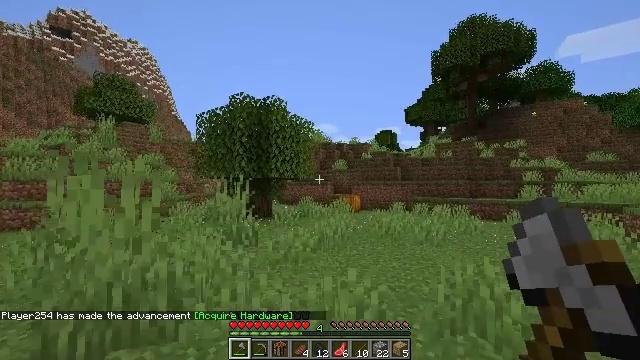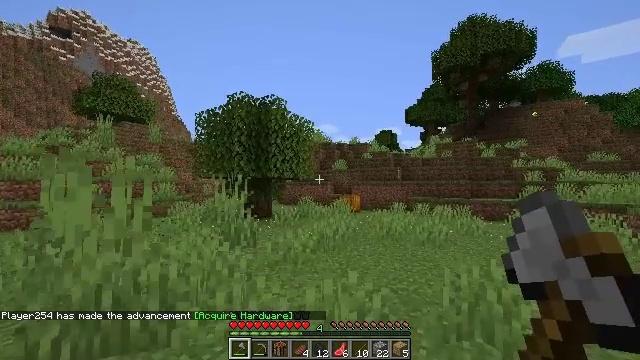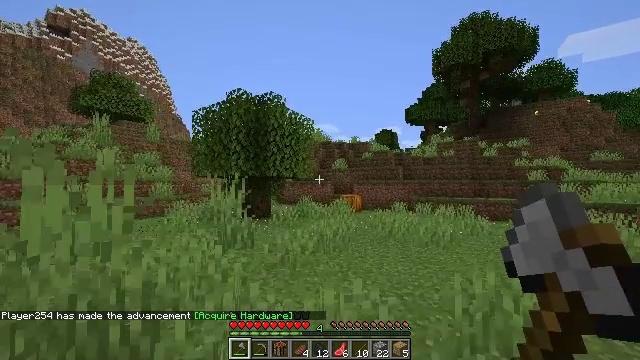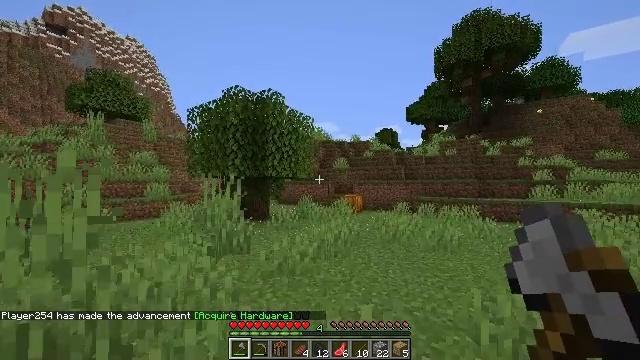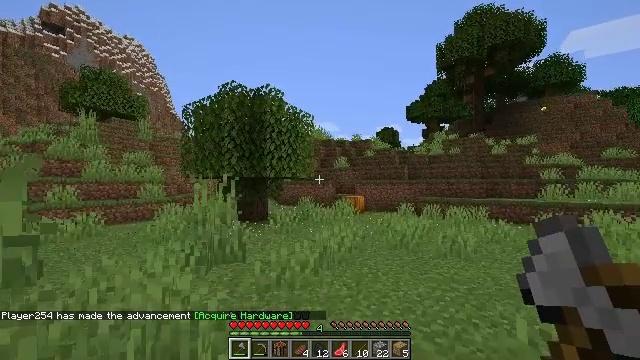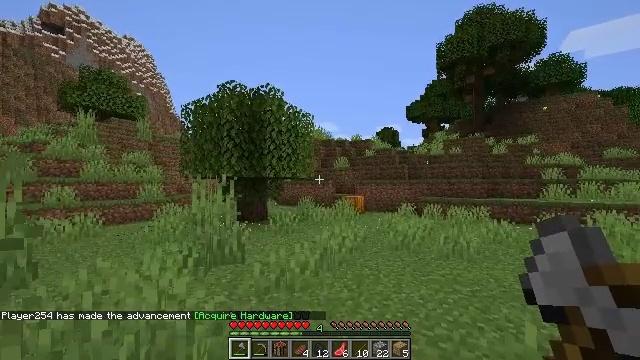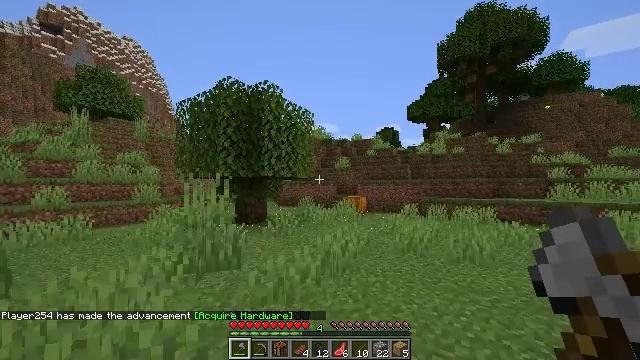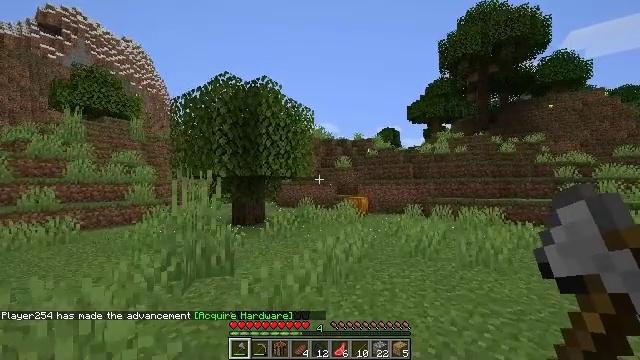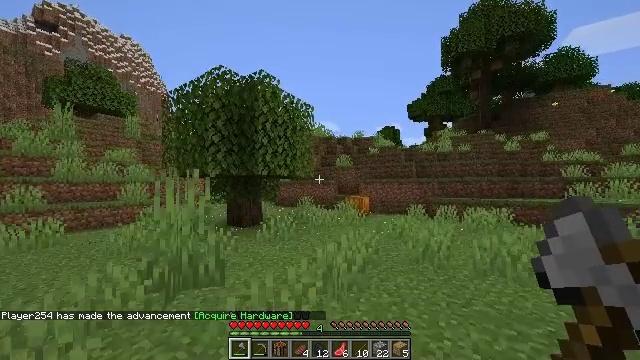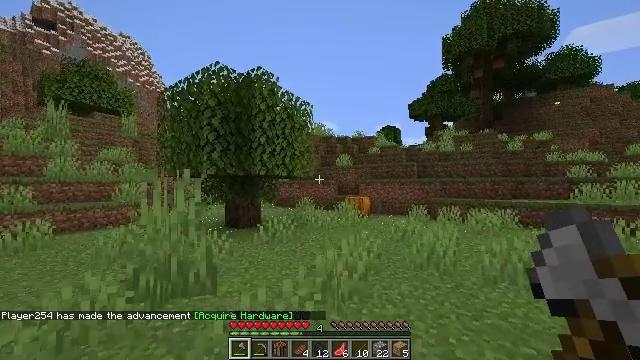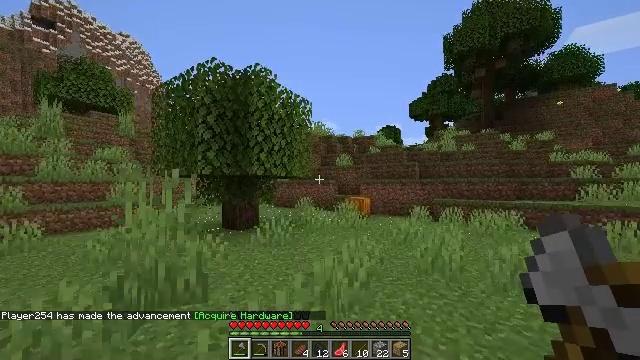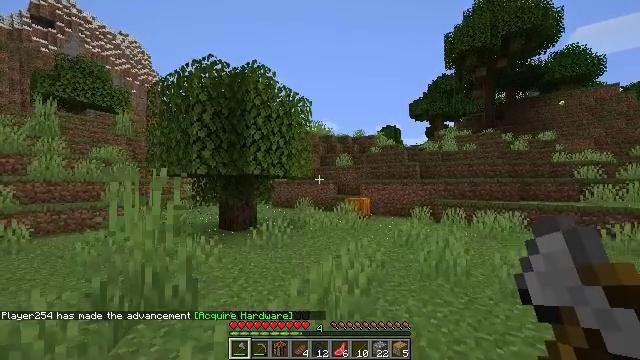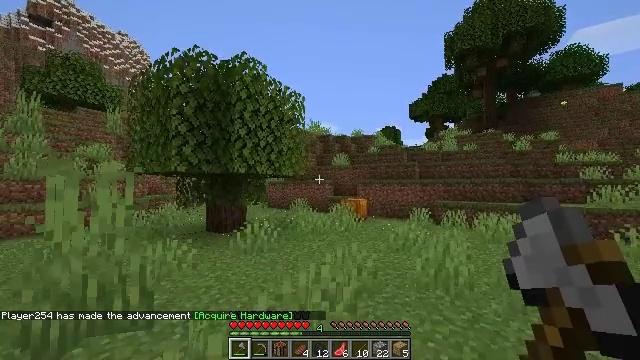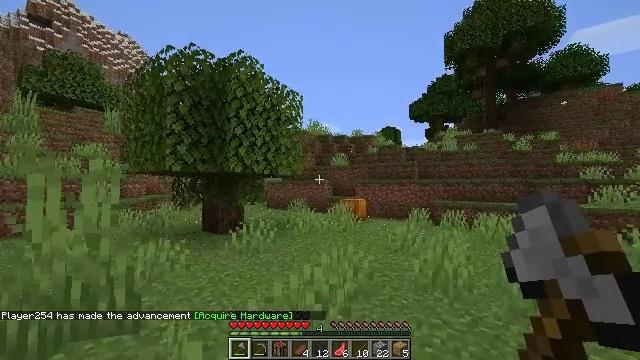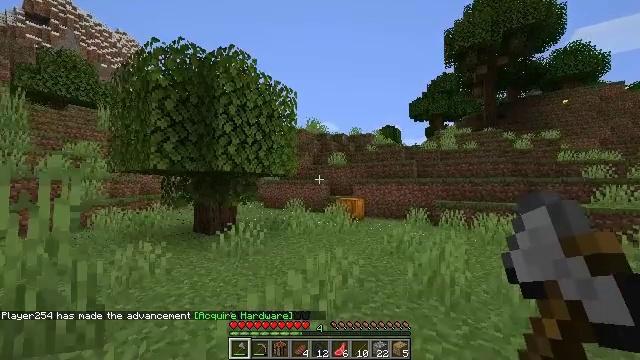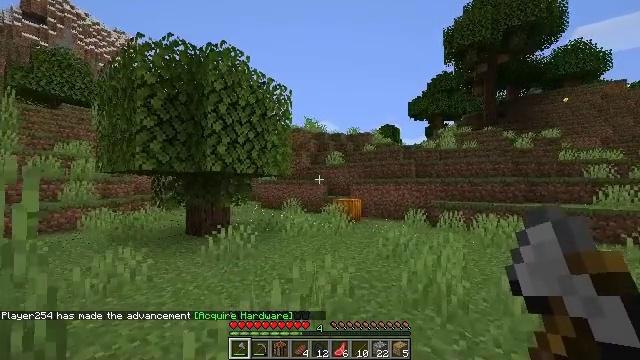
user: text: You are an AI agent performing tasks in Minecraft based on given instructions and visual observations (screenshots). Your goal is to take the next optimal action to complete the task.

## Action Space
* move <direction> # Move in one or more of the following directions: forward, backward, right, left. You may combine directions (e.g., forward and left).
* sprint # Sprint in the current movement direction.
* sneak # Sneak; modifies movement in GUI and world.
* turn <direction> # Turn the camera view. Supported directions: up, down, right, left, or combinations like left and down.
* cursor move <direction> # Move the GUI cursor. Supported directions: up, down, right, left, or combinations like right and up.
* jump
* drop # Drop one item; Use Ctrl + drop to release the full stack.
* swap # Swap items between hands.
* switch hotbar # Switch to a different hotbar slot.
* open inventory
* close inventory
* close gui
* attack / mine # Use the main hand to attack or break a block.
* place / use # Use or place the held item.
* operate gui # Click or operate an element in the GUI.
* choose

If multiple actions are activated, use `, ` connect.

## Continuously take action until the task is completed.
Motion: motion action
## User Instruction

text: Break the pumpkin to collect it.
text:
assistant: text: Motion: move forward, sprint
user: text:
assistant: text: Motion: move forward, sprint
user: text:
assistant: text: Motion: move forward, sprint
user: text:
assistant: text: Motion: move forward, sprint
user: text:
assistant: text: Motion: move forward, sprint
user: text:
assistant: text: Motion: move forward, sprint
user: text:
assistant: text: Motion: move forward, sprint
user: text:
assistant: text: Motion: move forward, sprint
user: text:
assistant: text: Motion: move forward, sprint
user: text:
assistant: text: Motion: move forward, sprint
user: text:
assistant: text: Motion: move forward and move right, sprint
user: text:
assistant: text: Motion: move forward and move right, sprint
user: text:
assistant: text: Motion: move forward and move right, sprint
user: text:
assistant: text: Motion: move forward and move right, sprint
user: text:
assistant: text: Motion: move forward and move right, sprint
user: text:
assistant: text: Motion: move forward, sprint
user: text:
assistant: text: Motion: move forward, sprint
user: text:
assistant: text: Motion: move forward, sprint
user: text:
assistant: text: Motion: move forward, sprint
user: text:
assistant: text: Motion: move forward, sprint
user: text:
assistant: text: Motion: move forward, sprint
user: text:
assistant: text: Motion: move forward, sprint
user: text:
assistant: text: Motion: move forward, sprint
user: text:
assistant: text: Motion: move forward, sprint
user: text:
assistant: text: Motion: move forward, sprint
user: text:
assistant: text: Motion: move forward, sprint
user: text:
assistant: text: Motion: move forward and move right, sprint
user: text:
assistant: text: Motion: move forward and move right, sprint
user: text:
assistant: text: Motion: move forward and move right, sprint
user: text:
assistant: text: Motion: move forward, sprint